Question: I've encountered a strange issue and I'm running out of ideas to try. I'm trying to learn JS unit testing, so am setting up gulp with Jasmine. The problem is, when my gulp build runs I get:
'''
Error: Cannot find module 'gulp-jasmin'
at Function.Module._resolveFilename (module.js:338:15)
at Function.Module._load (module.js:280:25)
at Module.require (module.js:364:17)
at require (module.js:380:17)
at Object.<anonymous> (/Users/path/to/project/gulpfile.js:5:19)
at Module._compile (module.js:456:26)
at Object.Module._extensions..js (module.js:474:10)
at Module.load (module.js:356:32)
at Function.Module._load (module.js:312:12)
at Module.require (module.js:364:17)
'''
Now, I know this is a common issue, but I've tried everything that typically resolves these. My :
'''
{
"name": "boxfish",
"version": "0.3.0",
"devDependencies": {
"gulp": "^3.9.0",
"gulp-jasmine": "^2.0.1",
"gulp-livereload": "^3.8.0",
"gulp-notify": "^2.2.0",
"gulp-uglify": "^1.2.0"
}
}
'''
And my './node_modules' folder:

I've tried doing an 'rm -rf ./node_modules' to clear it out and then followed by 'npm install' to load fresh copies. I can clearly see module their, and all the other modules load just fine, it's just this one.
My looks like this:
'''
/**
* Dependencies
*****************/
var gulp = require('gulp');
var jasmine = require('gulp-jasmin');
var notify = require('gulp-notify');
/**
* Unit Testing
*****************/
gulp.task('test', function () {
gulp.src('./tests/*.js')
.pipe(jasmine())
.on('error', notify.onError({
title: 'Jasmine Test Failed',
message: 'One or more tests failed, see the cli for details.'
}));
});
'''
When I run 'gulp test', I get the missing module error. If I comment out the task and comment the require for , it will require the other modules without a hitch.
Any ideas what I can do to get it to recognize <URL>? Is there some sort of or that it is suppose to do with npm that I can check?
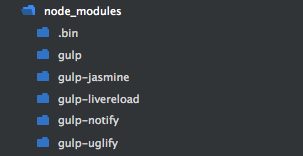
Answer: Are you positive it's not just a typo? Both your gulpfile and the error make it look like you mistyped gulp-jasmine (missing the 'e' on the end):
'''
Error: Cannot find module 'gulp-jasmin'
var jasmine = require('gulp-jasmin');
'''